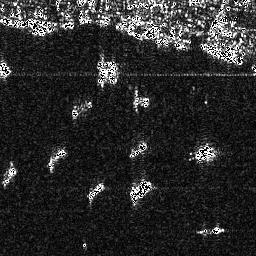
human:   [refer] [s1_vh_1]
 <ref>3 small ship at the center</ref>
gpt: <box>[[49, 54, 57, 61, 0]], [[27, 38, 35, 46, 0]], [[51, 36, 57, 41, 0]]</box>

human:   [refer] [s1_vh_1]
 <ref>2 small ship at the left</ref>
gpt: <box>[[0, 64, 6, 71, 0]], [[17, 57, 25, 65, 0]]</box>